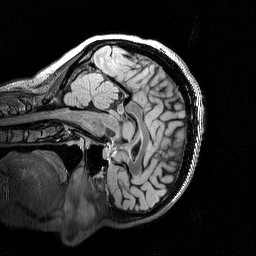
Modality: T2w
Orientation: sagittal
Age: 26
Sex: female
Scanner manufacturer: siemens
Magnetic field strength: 3 T
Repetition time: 5 s
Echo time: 0.386 s